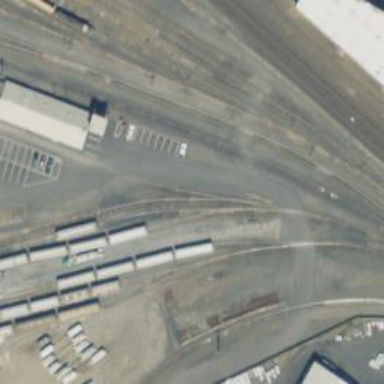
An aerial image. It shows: Railway yard.